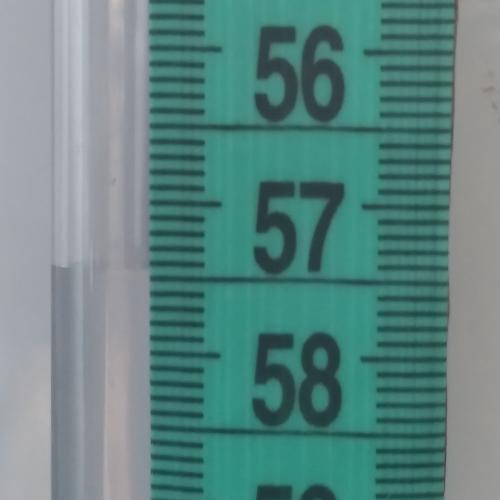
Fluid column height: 57.4 cm